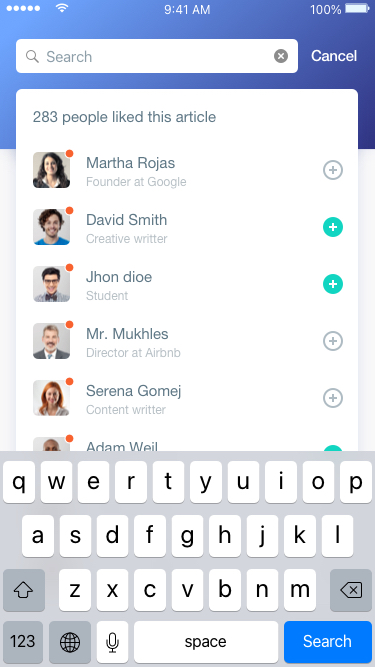
Text in this UI design:
Cancel
Search
283 people liked this article
Martha Rojas
Founder at Google
David Smith
Creative writter
Jhon dioe
Student
Mr. Mukhles
Director at Airbnb
Serena Gomej
Content writter
Adam Weil
Marketing manager
Rihana Joie
Creative writter
Kelly J. Joseph
CEO at Global Business